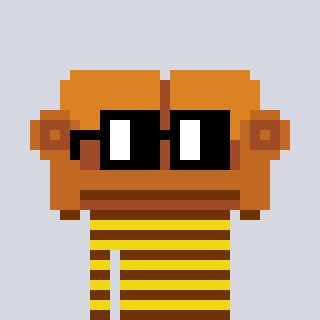
a pixel art character with square black glasses, a couch-shaped head and a yellow-colored body on a cool background